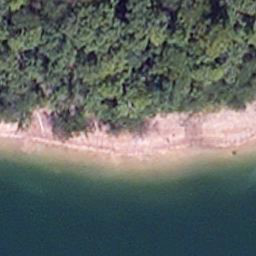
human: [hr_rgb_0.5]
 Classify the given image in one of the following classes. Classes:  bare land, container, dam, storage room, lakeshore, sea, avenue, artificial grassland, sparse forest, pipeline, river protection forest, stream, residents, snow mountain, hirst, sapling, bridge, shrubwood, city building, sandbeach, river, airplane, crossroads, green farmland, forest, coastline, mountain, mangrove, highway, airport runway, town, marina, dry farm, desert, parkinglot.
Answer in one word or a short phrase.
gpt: lakeshore